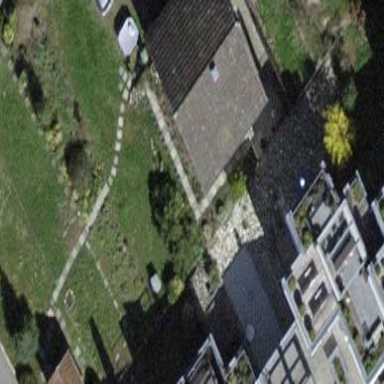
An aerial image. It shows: Building with tiled roof.